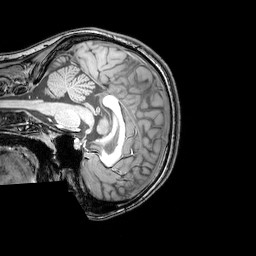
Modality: T1w
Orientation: sagittal
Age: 22
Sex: female
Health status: healthy
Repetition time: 0.081 s
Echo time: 0.037 s